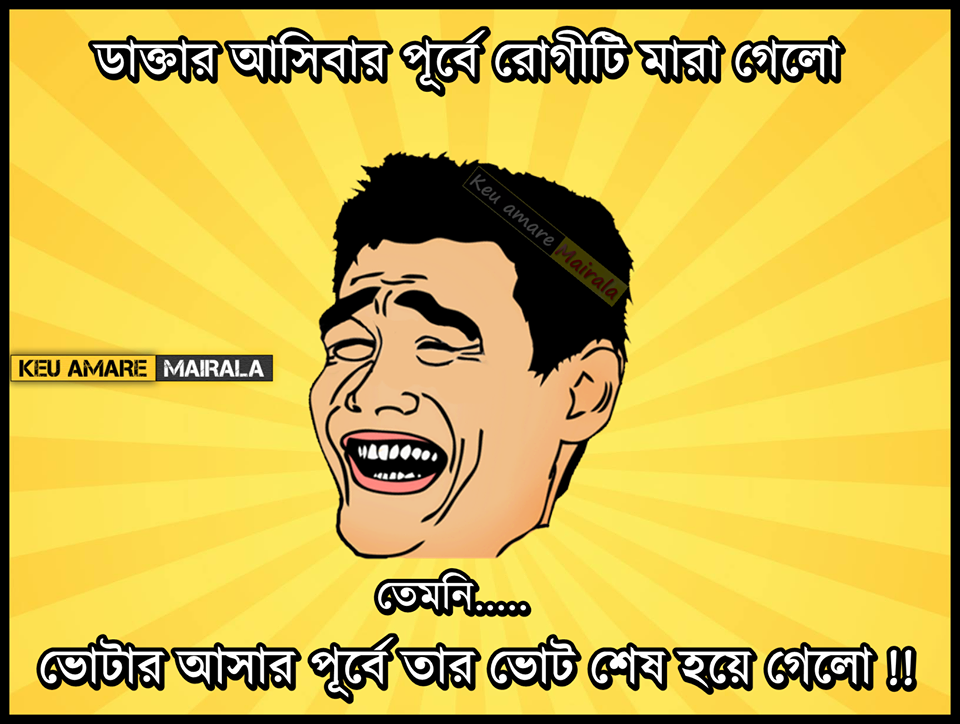
Caption: ডাক্তার আসিবার পূর্বে রোগীটি মারা গেলো তেমনি ভোটার আসার পূর্বে তার ভোট শেষ হয়ে গেলো!!
Label: non-hate